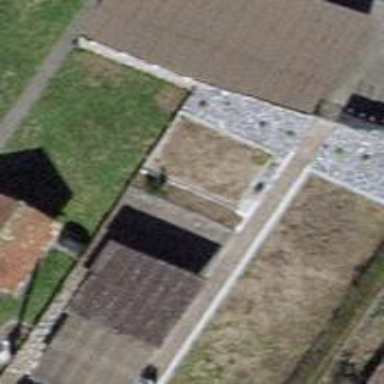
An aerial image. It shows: Shed building.